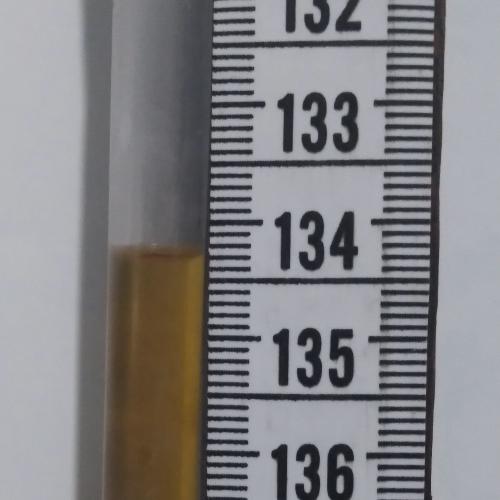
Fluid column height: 134.3 cm